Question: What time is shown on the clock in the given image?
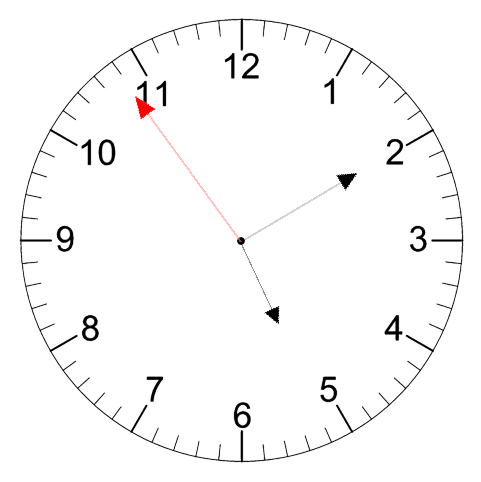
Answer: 05:09:54